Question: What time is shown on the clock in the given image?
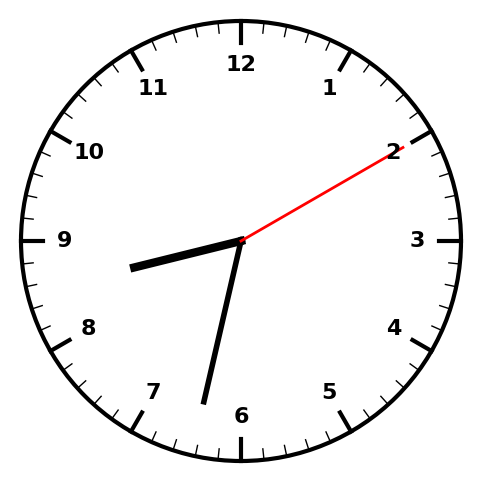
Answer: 08:32:10